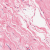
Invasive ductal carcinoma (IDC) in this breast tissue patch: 0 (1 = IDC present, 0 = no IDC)